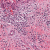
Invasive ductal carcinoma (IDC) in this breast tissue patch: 0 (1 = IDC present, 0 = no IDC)